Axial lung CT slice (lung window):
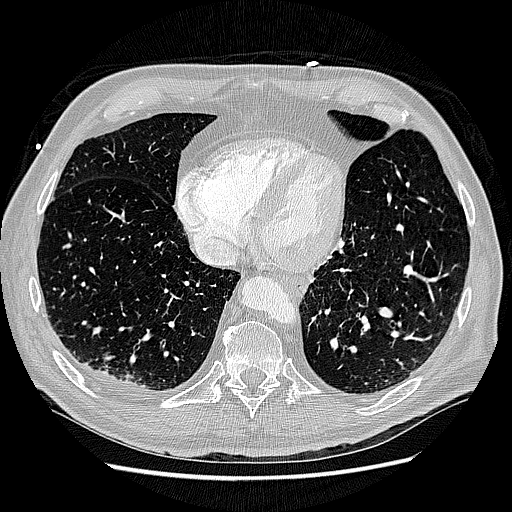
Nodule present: no